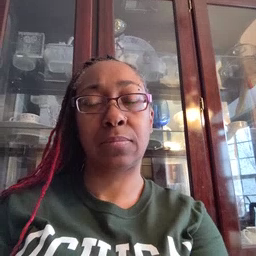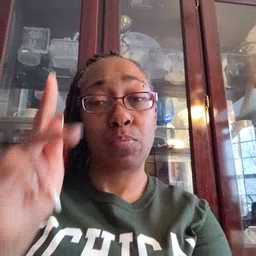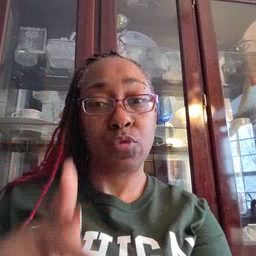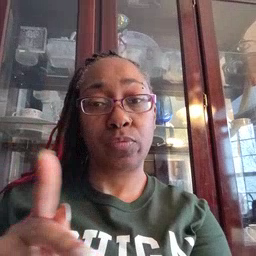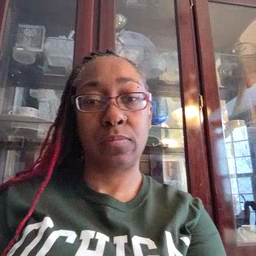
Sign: person